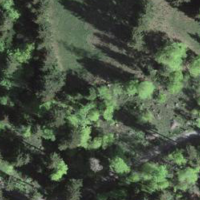
EUNIS habitat code: 43
Species observed at this site:
Saxifraga rotundifolia